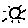
Label: sun